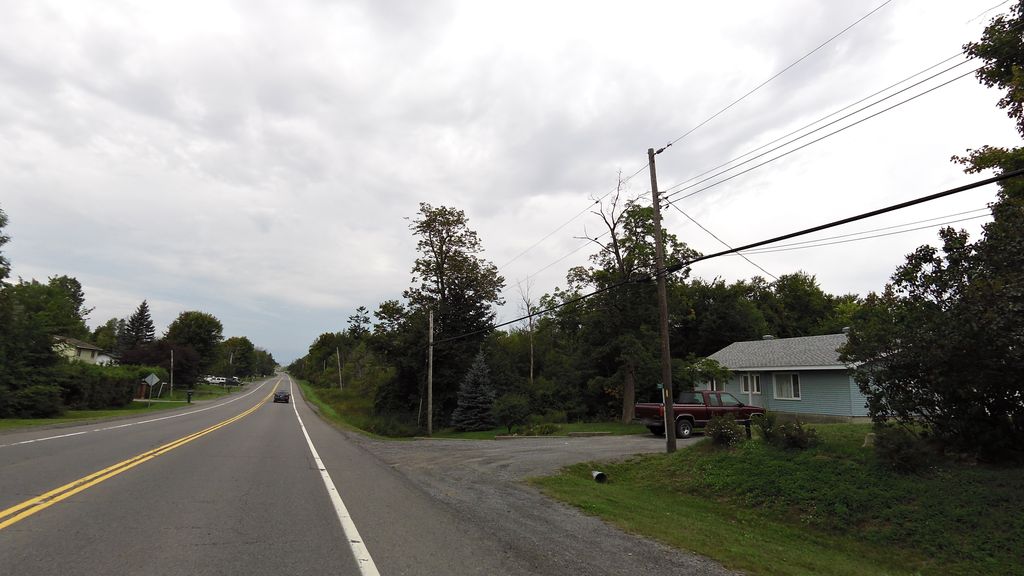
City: ottawa-gatineau